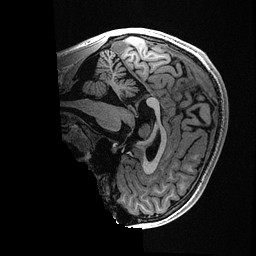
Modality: T1w
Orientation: sagittal
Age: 19
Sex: male
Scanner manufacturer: ge
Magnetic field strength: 3 T
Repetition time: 0.006952 s
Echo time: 0.00292 s